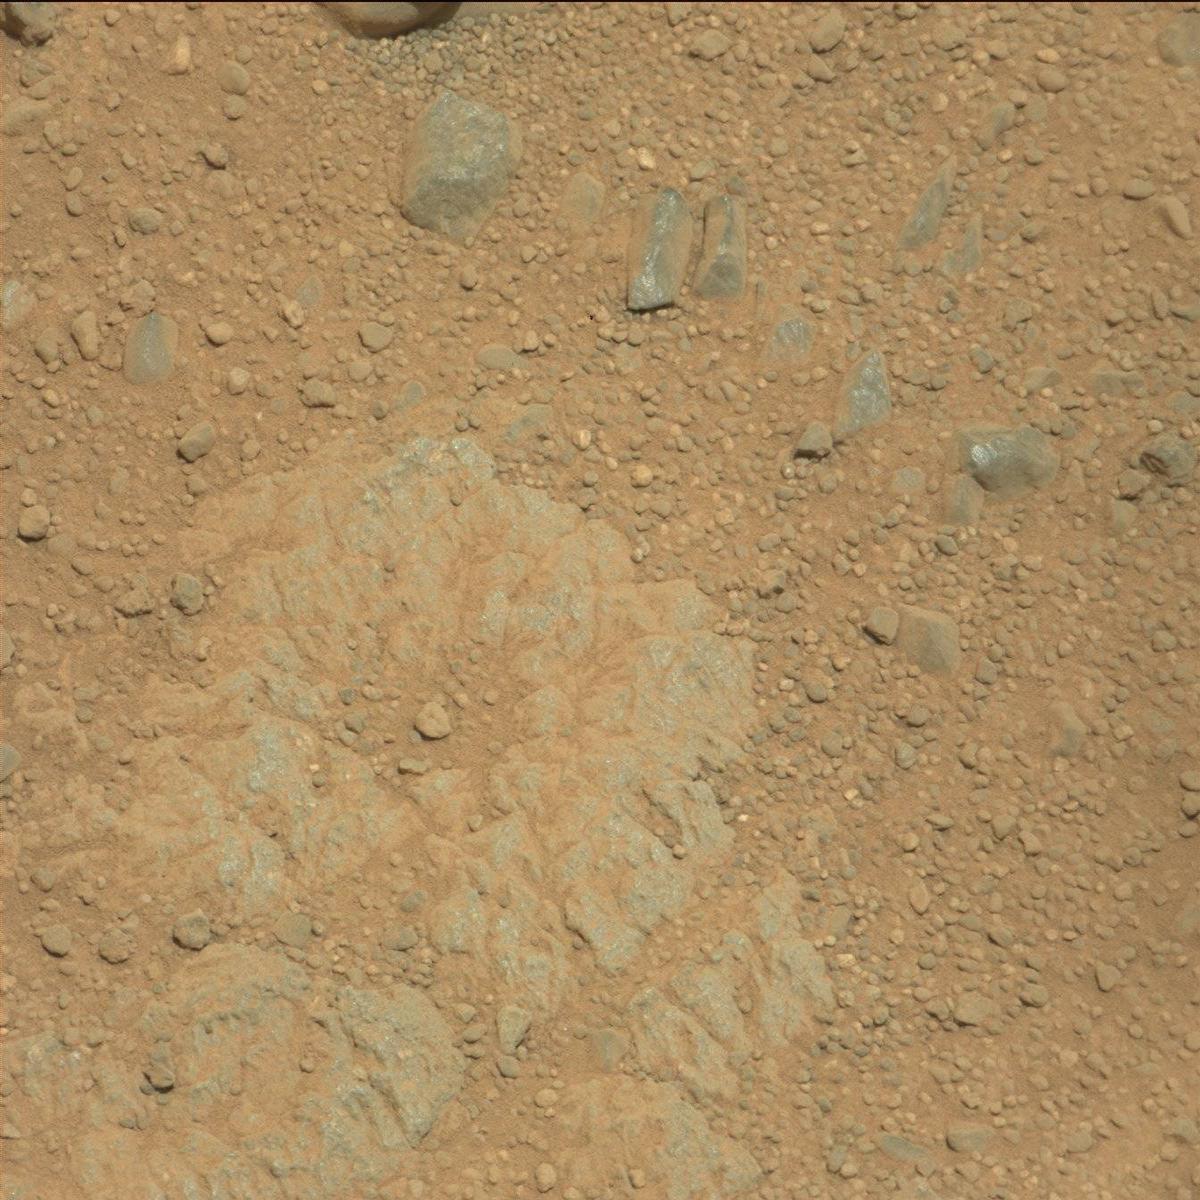
Terrain classes present: Bedrock, Rock, Sand / Soil